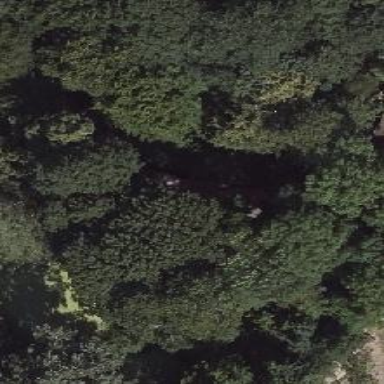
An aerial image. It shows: Woodland consisting of broadleaved trees.